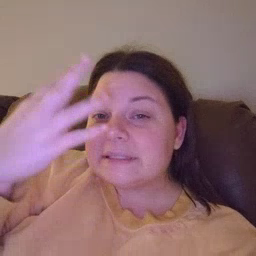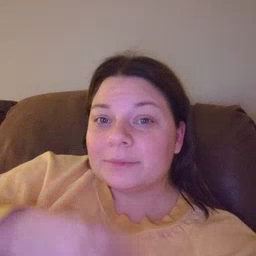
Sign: sleep